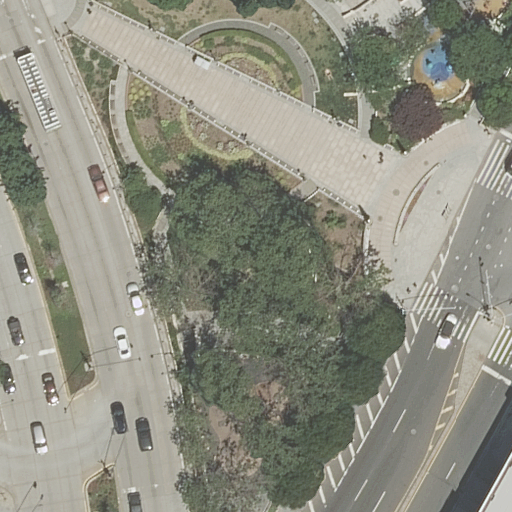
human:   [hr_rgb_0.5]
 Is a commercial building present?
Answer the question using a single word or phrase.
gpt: no

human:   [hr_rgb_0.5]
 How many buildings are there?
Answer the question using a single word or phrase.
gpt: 1

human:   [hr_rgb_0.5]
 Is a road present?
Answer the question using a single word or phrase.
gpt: yes

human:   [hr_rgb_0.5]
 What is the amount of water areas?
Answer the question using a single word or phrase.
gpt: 0

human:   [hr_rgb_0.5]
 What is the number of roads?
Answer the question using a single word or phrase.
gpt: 17

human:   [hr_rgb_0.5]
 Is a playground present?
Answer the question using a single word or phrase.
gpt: yes

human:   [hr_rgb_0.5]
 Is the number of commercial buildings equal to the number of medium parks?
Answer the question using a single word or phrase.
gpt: yes

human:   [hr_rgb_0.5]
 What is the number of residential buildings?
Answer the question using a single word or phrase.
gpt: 1

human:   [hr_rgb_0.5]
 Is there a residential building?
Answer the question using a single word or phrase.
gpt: yes

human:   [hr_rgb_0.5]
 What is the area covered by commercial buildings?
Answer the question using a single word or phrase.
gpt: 0m2

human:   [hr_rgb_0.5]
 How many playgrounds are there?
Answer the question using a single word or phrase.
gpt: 2

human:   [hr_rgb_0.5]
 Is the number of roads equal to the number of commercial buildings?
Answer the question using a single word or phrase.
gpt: no

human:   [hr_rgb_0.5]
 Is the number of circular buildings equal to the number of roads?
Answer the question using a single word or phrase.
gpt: no

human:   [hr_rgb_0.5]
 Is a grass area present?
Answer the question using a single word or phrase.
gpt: yes

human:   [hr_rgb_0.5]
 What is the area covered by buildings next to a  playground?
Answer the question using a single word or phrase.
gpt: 30m2

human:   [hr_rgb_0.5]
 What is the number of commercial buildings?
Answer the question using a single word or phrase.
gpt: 0

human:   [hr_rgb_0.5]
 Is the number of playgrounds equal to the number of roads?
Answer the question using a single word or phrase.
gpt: no

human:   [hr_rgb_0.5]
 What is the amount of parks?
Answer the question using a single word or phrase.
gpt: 1

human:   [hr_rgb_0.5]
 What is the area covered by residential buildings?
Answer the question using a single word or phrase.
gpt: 30m2

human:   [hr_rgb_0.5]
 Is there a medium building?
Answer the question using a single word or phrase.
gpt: no

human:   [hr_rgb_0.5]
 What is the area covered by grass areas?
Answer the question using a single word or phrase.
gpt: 64m2

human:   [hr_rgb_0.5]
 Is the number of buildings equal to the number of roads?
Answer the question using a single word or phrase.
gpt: no

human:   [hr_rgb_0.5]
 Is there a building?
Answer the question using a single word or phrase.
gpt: yes

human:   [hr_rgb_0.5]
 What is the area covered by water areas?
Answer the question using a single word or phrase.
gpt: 0m2

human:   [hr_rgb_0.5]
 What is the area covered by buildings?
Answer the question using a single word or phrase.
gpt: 30m2

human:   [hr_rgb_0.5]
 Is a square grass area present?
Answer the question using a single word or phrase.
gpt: no

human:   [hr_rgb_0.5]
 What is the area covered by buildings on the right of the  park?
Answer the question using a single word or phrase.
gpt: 30m2

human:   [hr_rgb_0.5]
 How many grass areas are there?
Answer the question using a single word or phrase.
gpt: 2

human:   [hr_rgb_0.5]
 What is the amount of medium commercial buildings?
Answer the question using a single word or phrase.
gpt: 0

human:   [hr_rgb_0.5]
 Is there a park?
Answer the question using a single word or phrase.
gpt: yes

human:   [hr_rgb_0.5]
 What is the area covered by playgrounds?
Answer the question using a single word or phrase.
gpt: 218m2

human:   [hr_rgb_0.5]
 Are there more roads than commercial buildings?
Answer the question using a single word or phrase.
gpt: yes

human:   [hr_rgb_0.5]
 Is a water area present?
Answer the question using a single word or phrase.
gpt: no

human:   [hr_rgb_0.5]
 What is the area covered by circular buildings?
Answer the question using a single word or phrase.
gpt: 0m2

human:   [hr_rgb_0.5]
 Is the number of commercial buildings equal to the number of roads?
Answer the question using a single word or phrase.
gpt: no

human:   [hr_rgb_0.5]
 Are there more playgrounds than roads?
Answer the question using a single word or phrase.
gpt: no

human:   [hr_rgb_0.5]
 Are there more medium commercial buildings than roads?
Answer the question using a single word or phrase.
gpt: no

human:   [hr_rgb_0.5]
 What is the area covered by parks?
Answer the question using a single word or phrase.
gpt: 1219m2

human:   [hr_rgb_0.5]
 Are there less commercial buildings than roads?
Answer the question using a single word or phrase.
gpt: yes

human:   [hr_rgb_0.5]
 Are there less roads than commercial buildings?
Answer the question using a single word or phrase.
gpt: no

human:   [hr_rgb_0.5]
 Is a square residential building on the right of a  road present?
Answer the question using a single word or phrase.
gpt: no

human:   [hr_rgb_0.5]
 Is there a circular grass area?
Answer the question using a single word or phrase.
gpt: no

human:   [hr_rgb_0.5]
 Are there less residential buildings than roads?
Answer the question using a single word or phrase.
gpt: yes

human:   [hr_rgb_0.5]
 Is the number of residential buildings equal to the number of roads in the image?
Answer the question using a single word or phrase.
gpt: no

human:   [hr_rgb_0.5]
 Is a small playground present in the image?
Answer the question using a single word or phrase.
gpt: yes

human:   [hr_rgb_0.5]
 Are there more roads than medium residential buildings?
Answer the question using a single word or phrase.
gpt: yes

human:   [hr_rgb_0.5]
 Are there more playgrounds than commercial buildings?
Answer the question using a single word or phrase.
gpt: yes

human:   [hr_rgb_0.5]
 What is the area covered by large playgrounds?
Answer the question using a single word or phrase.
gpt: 0m2

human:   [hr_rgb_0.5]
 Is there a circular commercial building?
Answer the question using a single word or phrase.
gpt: no

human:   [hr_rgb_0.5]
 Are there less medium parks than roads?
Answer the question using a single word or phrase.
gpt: yes

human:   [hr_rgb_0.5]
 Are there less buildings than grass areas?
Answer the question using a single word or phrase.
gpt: yes

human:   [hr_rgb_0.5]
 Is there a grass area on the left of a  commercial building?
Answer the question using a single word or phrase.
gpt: no

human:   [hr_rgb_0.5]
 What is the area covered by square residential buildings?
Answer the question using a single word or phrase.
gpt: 0m2

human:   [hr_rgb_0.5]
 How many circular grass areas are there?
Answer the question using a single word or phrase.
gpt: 0

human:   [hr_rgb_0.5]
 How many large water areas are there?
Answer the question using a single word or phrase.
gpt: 0

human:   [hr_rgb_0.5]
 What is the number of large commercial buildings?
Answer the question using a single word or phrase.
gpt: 0

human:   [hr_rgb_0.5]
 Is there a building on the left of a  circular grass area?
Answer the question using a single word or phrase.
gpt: no

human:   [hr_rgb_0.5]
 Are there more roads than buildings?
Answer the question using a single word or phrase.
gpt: yes

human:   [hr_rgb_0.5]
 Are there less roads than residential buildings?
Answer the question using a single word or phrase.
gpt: no

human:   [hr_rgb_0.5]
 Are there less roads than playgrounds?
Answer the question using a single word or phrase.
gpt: no

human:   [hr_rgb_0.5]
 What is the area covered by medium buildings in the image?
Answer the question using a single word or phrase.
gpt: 0m2

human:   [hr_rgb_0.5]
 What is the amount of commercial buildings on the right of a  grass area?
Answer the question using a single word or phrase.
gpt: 0

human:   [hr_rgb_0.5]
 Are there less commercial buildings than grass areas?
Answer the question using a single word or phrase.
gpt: yes

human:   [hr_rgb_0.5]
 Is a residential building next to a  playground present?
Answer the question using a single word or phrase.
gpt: yes